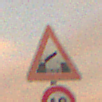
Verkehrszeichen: BeweglicheBruecke
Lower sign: Geschwindigkeit10
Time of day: SunriseSunset
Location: Outdoor (Nature)
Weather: PartlyCloudy
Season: NotSpecified
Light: Natural